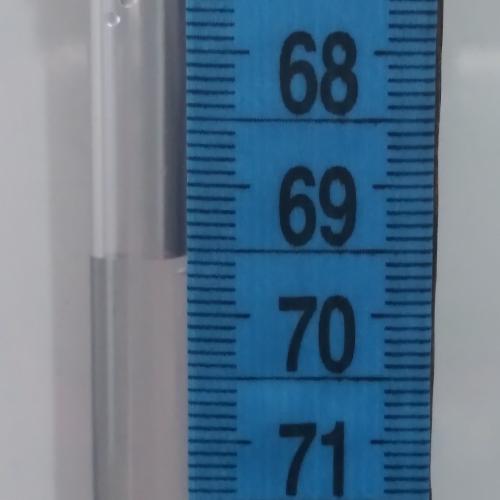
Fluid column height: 69.6 cm